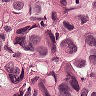
Metastatic tissue present: yes